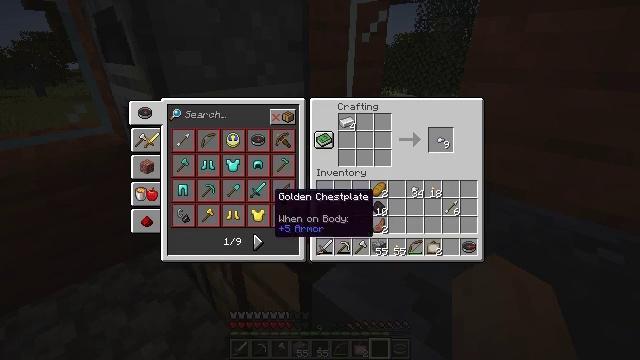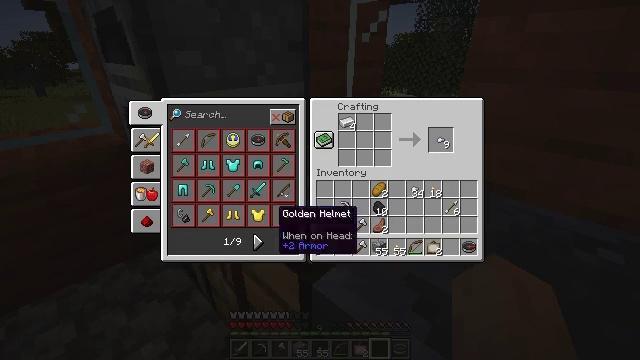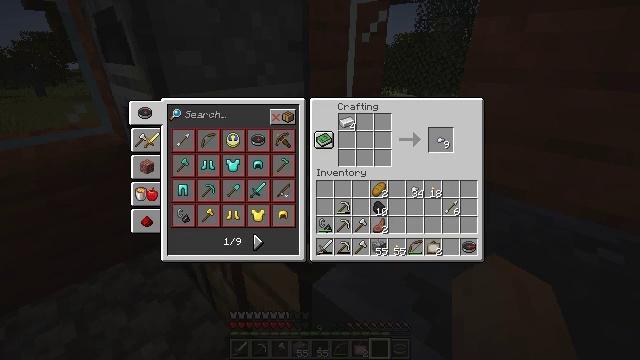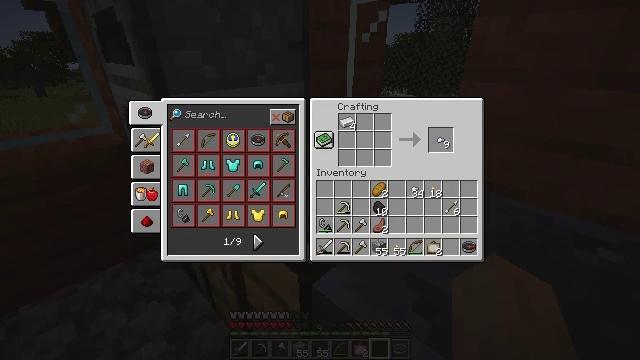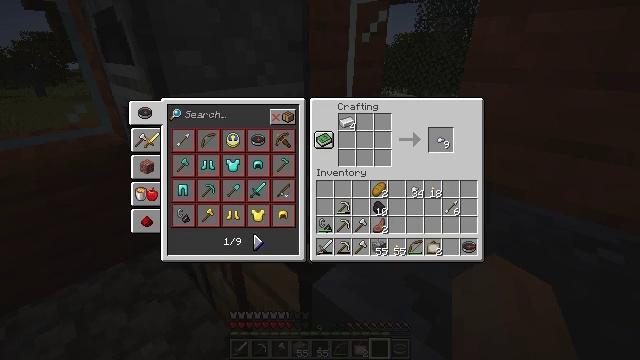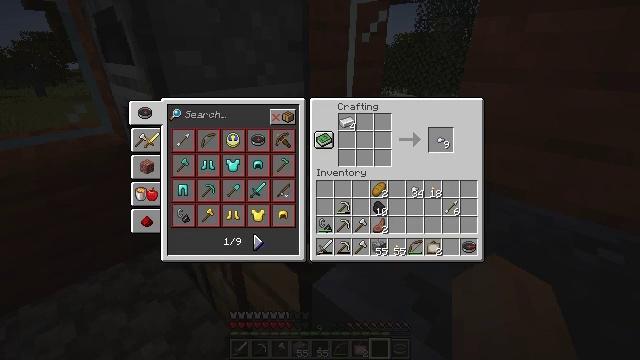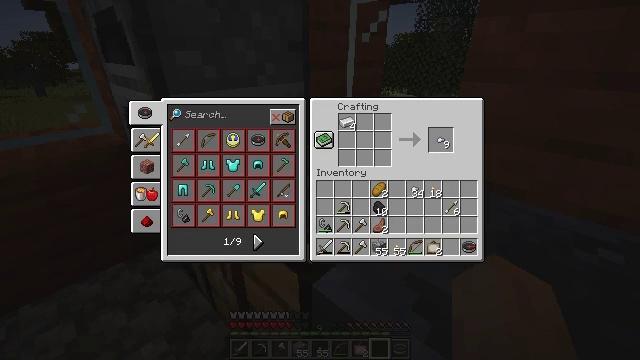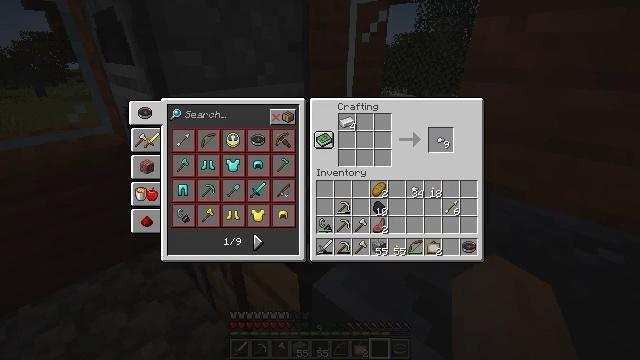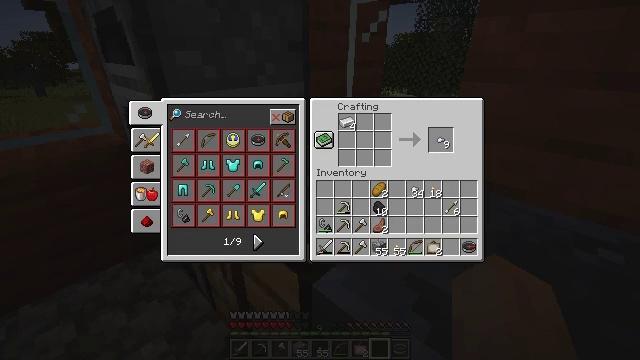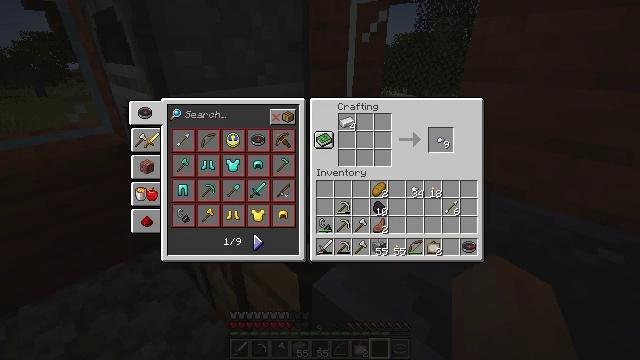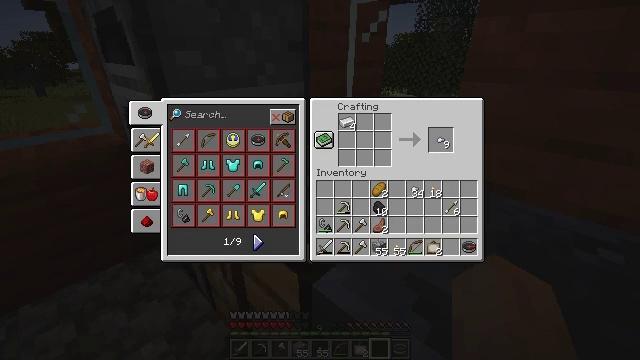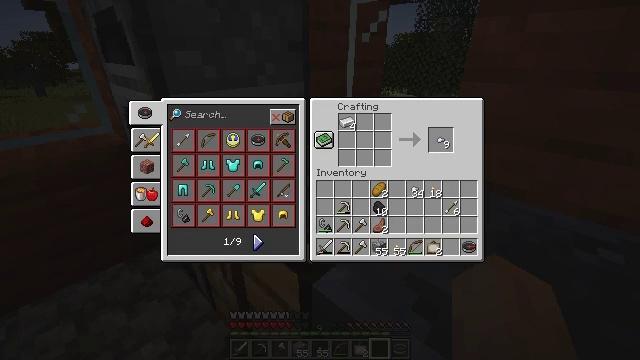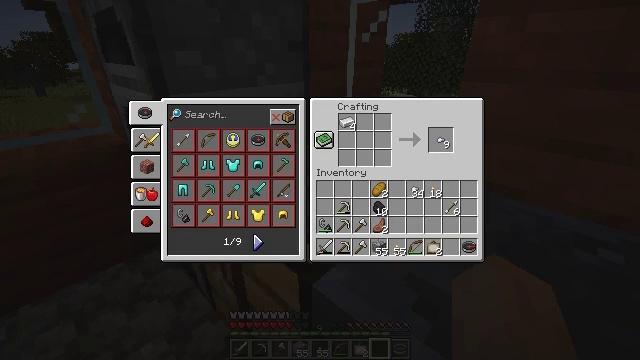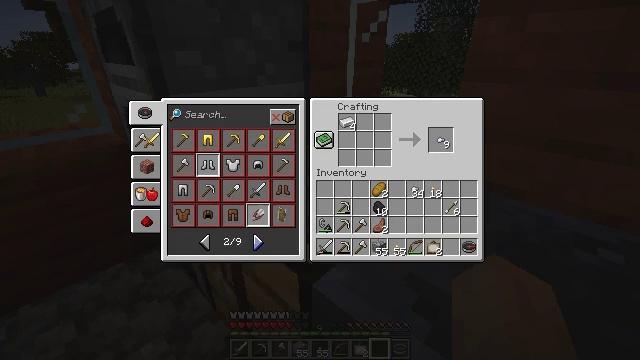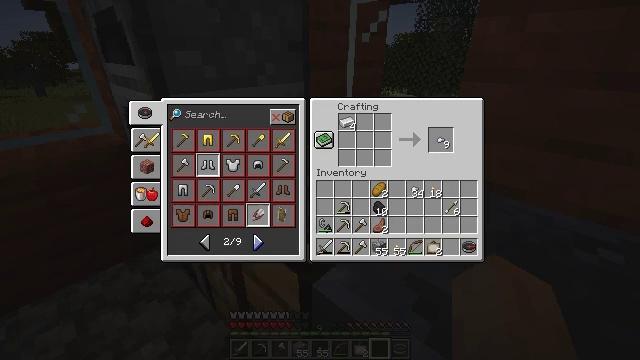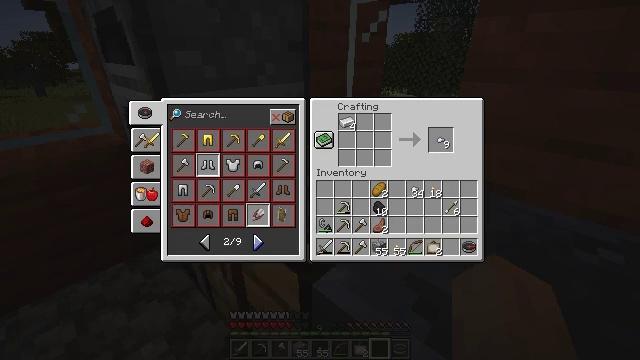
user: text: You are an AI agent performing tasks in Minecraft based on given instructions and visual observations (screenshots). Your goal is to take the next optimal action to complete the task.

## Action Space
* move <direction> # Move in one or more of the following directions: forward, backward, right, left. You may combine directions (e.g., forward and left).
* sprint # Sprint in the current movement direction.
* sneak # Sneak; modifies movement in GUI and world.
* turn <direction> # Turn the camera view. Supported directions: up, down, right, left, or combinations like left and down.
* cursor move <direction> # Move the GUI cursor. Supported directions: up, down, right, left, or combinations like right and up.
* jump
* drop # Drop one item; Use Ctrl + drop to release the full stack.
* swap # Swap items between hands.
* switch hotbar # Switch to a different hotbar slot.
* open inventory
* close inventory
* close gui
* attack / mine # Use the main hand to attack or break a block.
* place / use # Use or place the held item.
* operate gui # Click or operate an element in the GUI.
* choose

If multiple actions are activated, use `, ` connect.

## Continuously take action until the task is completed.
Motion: motion action
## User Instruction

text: Open the crafting table and craft a lantern.
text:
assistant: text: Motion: turn down
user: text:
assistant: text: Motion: turn down
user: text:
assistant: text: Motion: no_op
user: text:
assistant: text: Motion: no_op
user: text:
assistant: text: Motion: no_op
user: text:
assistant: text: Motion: attack / mine
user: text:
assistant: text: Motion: attack / mine
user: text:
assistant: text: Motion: attack / mine
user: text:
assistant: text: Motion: attack / mine
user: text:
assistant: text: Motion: no_op
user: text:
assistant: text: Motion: no_op
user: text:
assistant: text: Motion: no_op
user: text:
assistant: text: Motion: attack / mine
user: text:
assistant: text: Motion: attack / mine
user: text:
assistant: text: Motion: attack / mine
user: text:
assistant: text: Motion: no_op
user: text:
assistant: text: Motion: no_op
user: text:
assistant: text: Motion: no_op
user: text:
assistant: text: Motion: no_op
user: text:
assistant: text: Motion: no_op
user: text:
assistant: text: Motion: no_op
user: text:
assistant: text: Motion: no_op
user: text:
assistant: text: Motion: no_op
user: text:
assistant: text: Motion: attack / mine
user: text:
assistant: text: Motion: attack / mine
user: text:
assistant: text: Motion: attack / mine
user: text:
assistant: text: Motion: no_op
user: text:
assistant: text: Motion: no_op
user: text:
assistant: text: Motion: no_op
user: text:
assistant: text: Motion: no_op